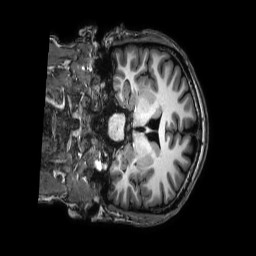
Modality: T1w
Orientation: coronal
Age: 28
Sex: male
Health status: healthy
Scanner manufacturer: philips
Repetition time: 0.009 s
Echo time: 0.004 s